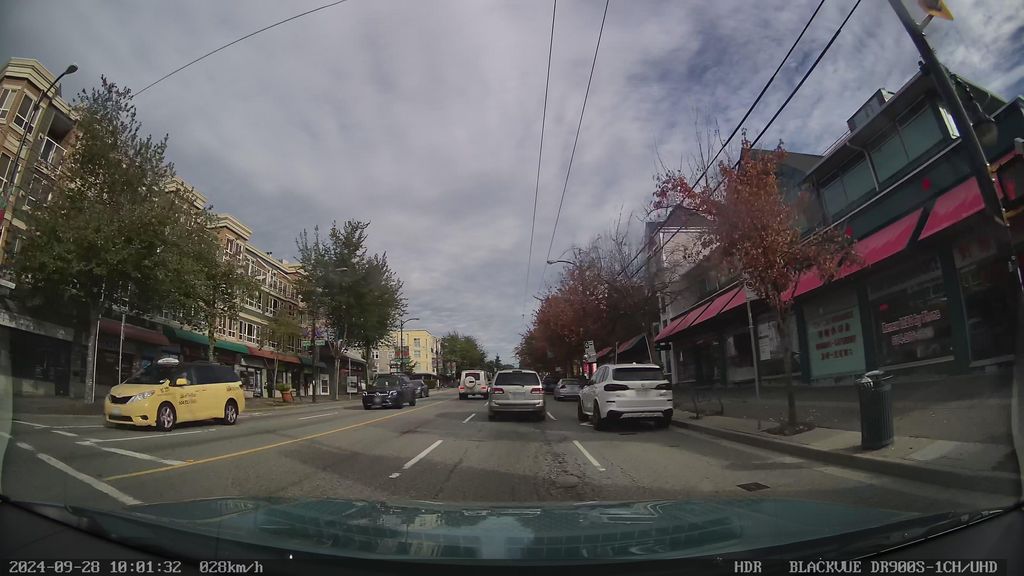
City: vancouver